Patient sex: M
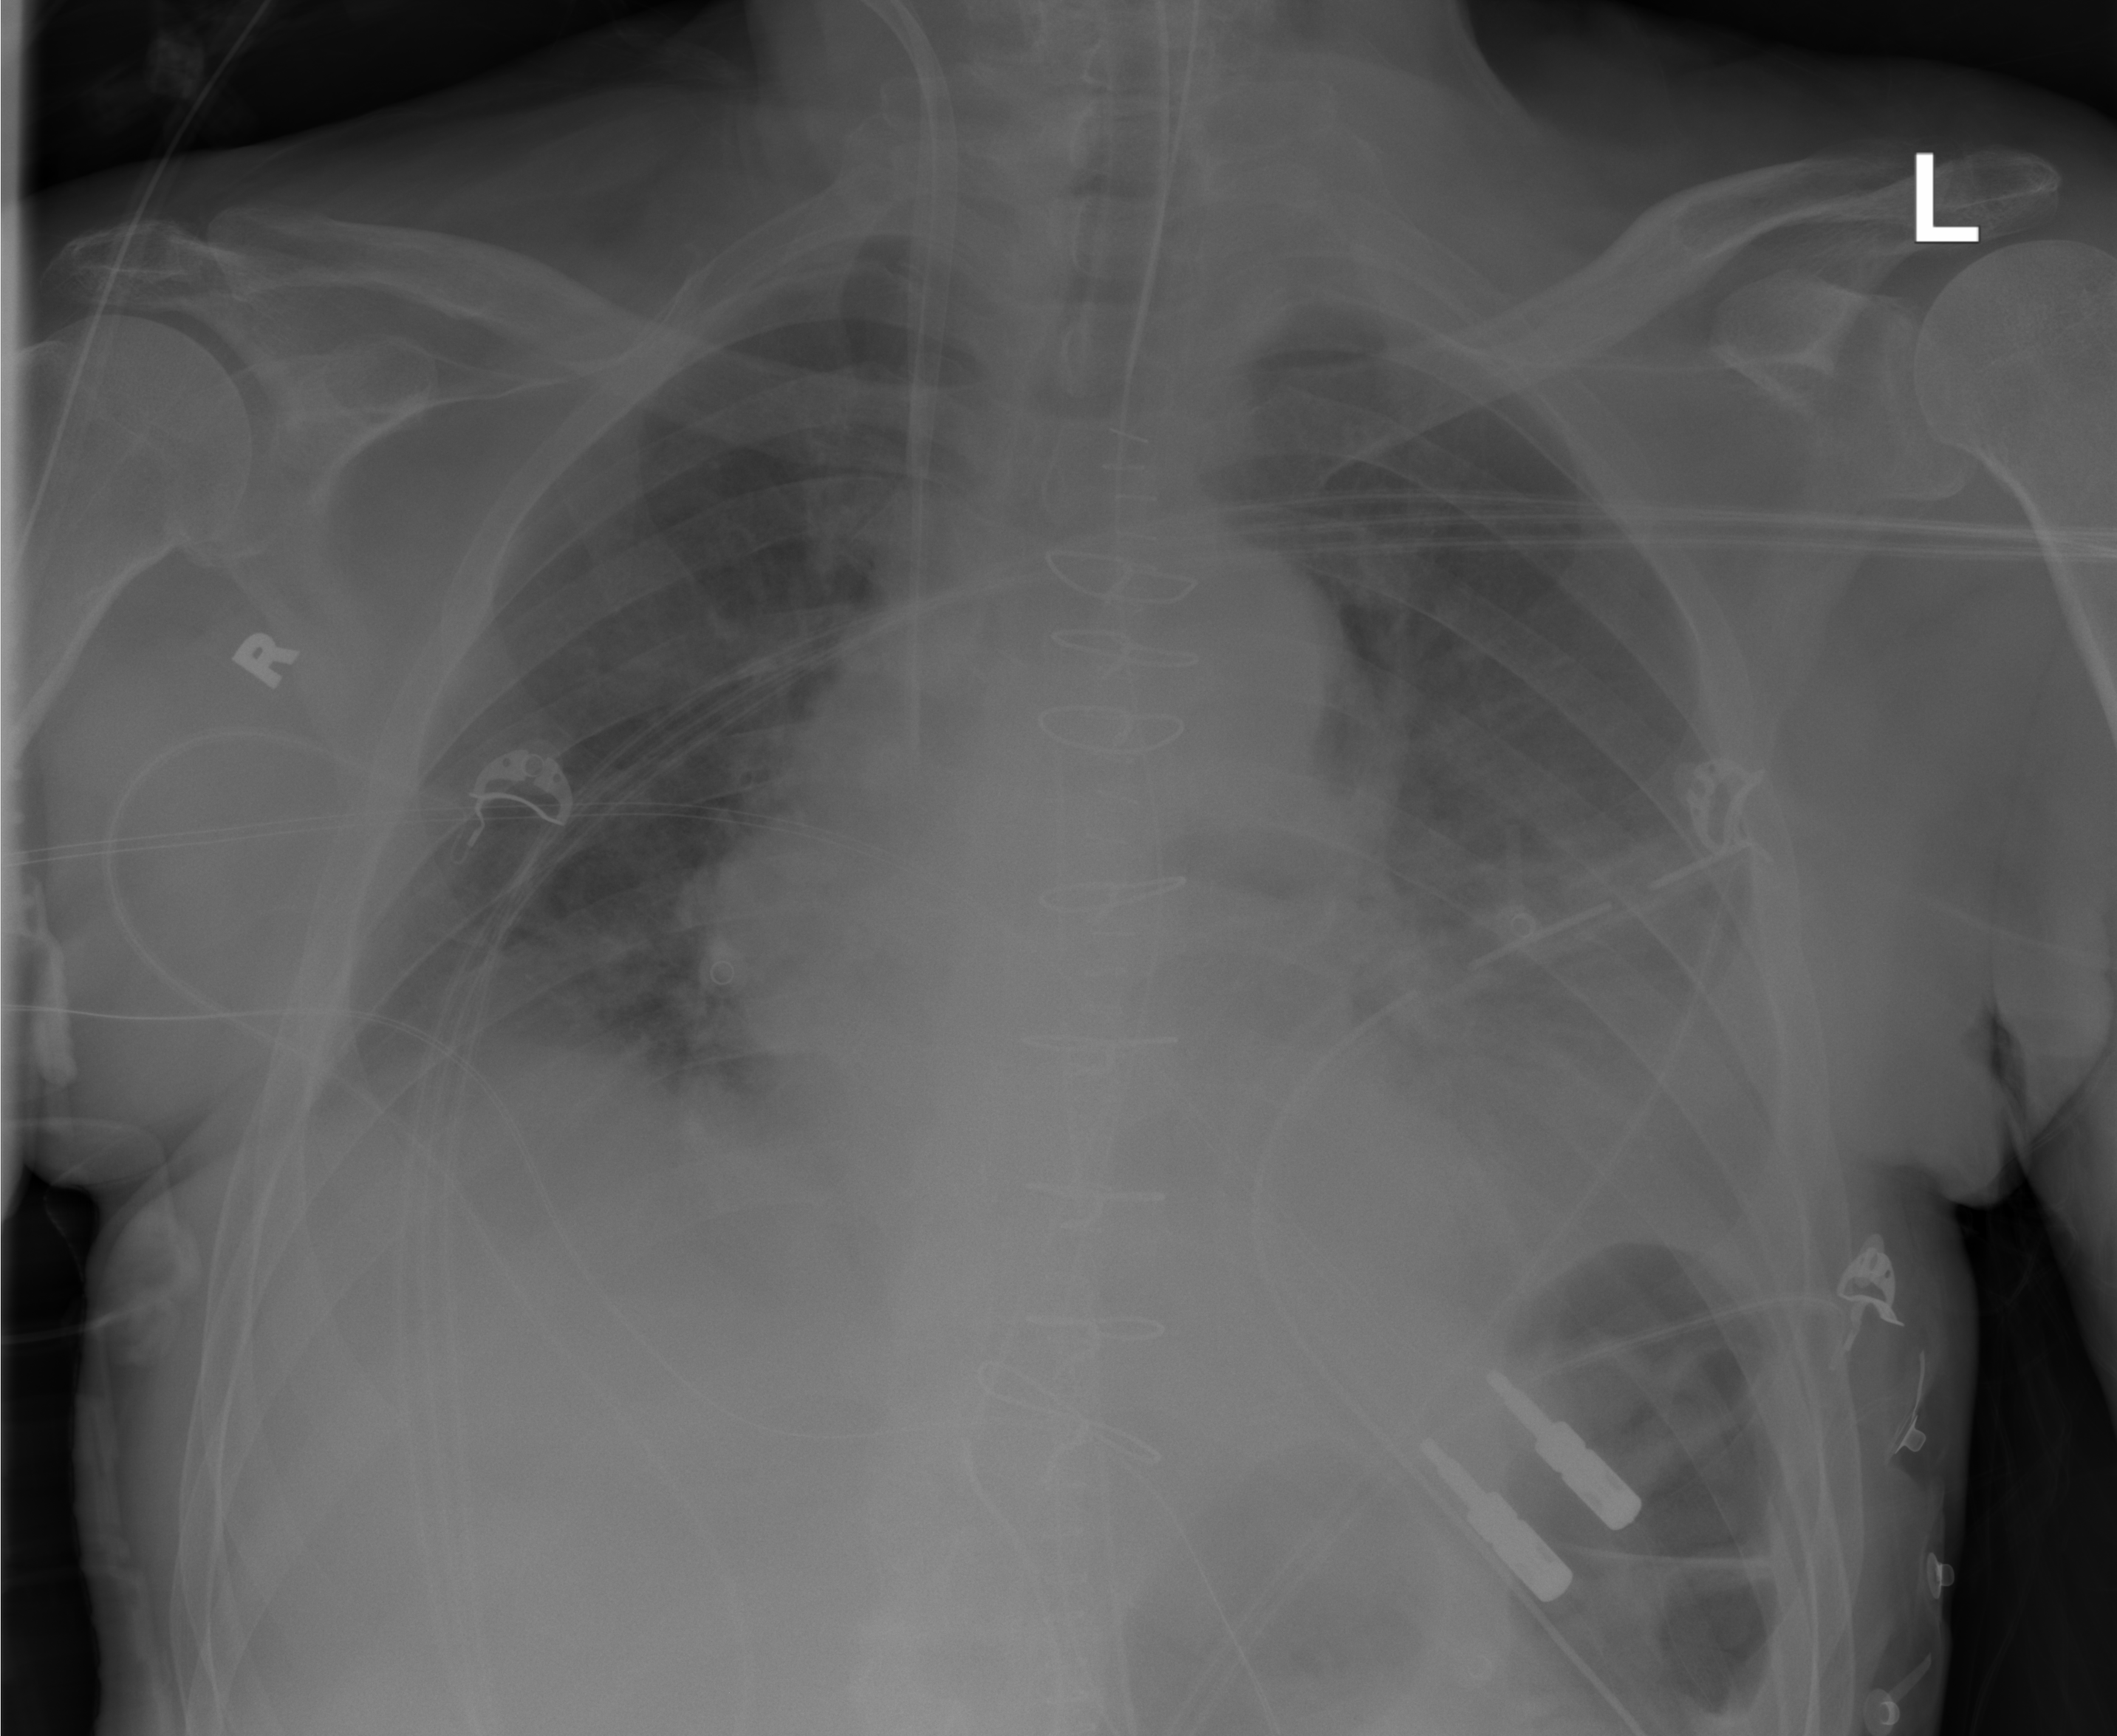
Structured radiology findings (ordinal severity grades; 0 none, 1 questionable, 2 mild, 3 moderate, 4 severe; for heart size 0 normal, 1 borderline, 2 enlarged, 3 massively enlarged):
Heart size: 0
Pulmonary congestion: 2
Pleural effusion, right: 2
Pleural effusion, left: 2
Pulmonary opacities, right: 1
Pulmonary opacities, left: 1
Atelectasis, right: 2
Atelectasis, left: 2